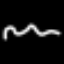
Label: squiggle